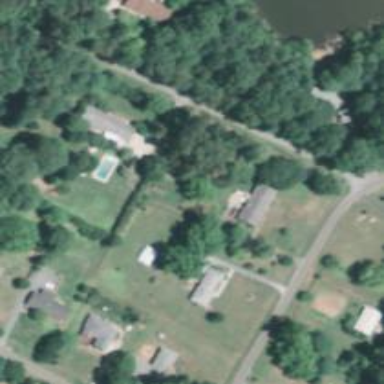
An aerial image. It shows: Driveway.